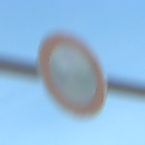
Verkehrszeichen: VerbotFahrzeugeAllerArt
Umgebung: Outdoor, Suburban
Tageszeit: MorningAfternoon
Wetter: Clear
Licht: Natural
Jahreszeit: NotSpecified
Kontrast: HighContrast